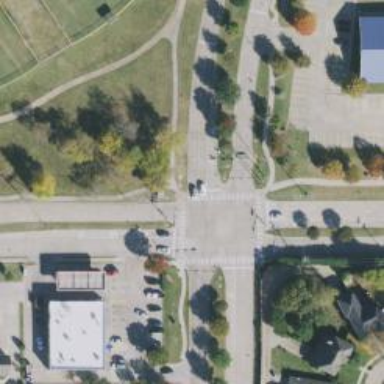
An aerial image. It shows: Secondary road with separate sidewalk.